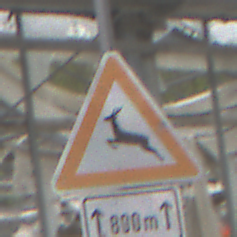
Verkehrszeichen: WildwechselRechts
Zusatzzeichen unten: LaengeEinerStrecke1
Umgebung: Roofed, Special
Tageszeit: Midday
Wetter: Overcast
Licht: Natural
Jahreszeit: NotSpecified
Kontrast: LowContrast